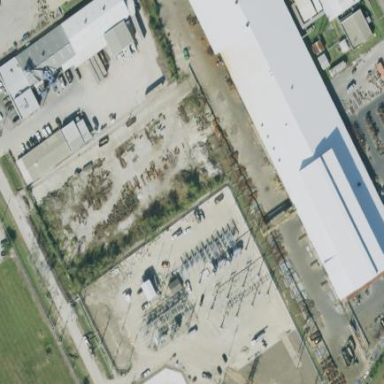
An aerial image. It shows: Outdoor distribution-level power substation enclosed by fence.